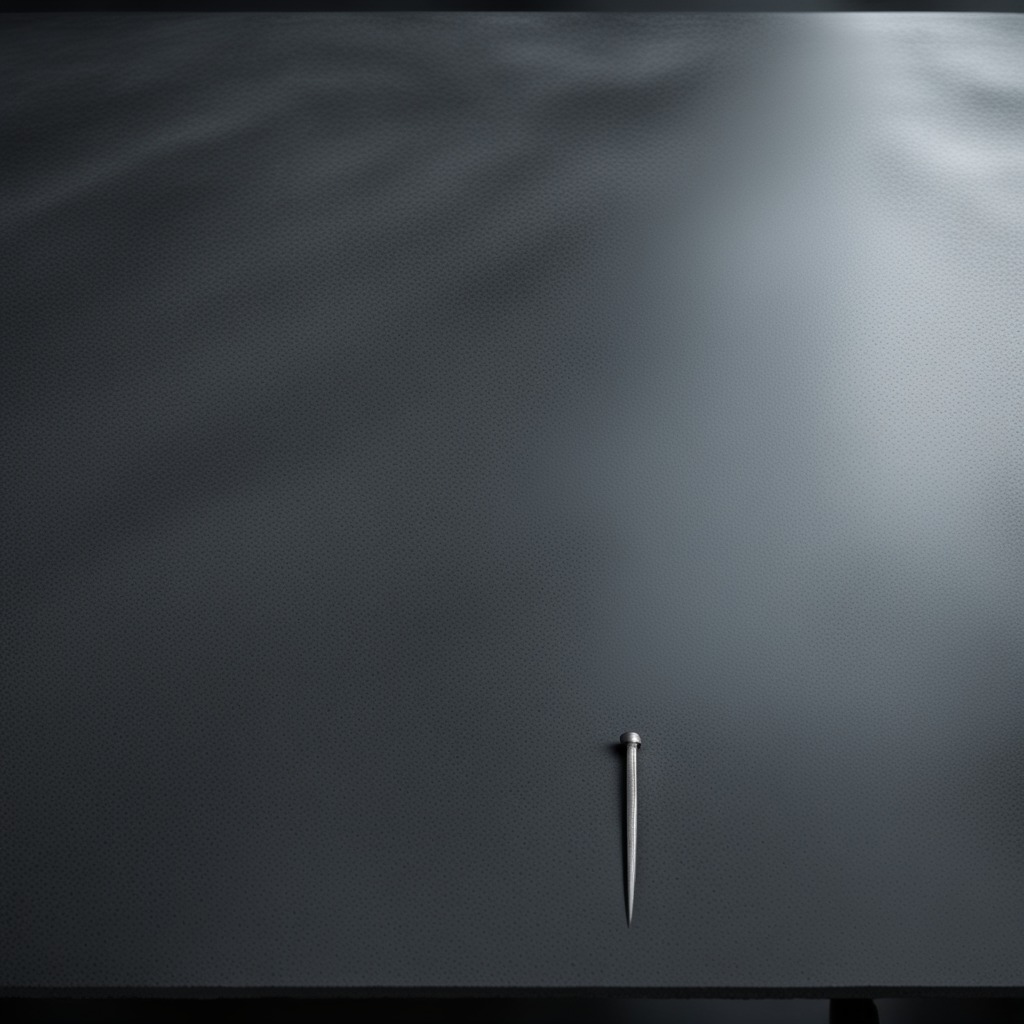
A nail is lying on the granite table inside a workshop at night.